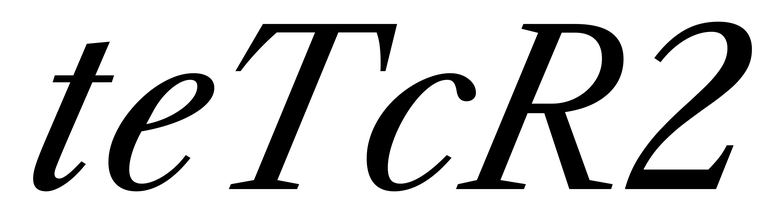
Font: LibreCaslonText-Italic_Italic